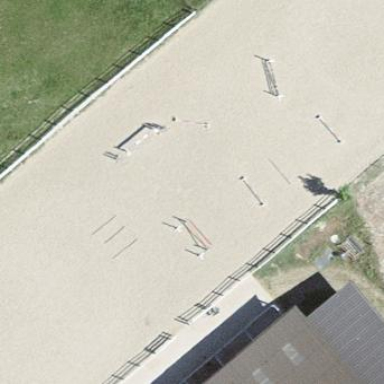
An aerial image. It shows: Equestrian pitch for leisure land activities.